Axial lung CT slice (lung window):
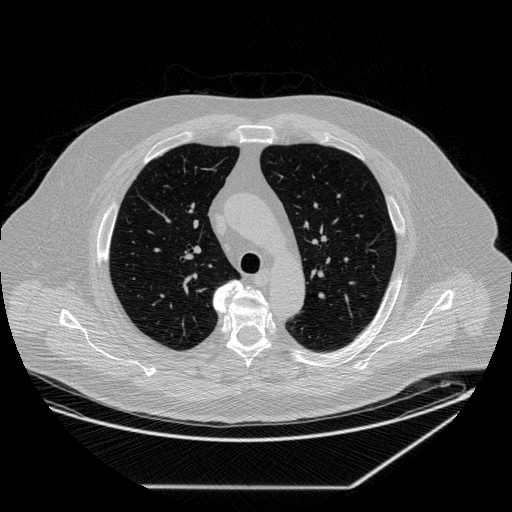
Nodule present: no